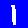
Digit: 1